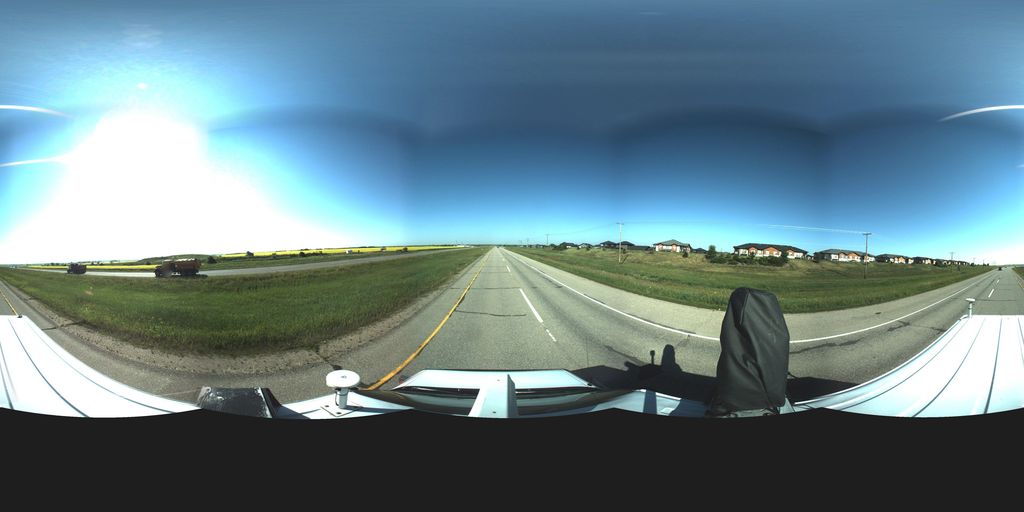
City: saskatoon